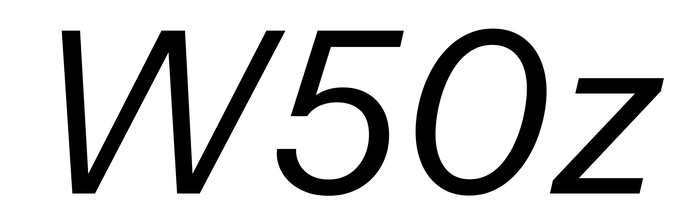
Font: InstrumentSans-Italic_Italic